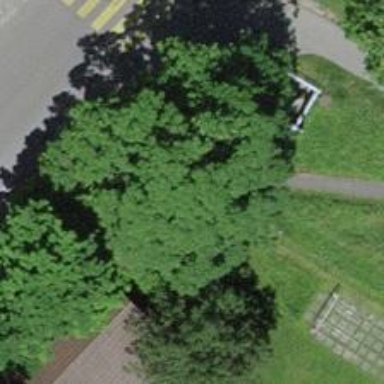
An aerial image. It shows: Paved footway.